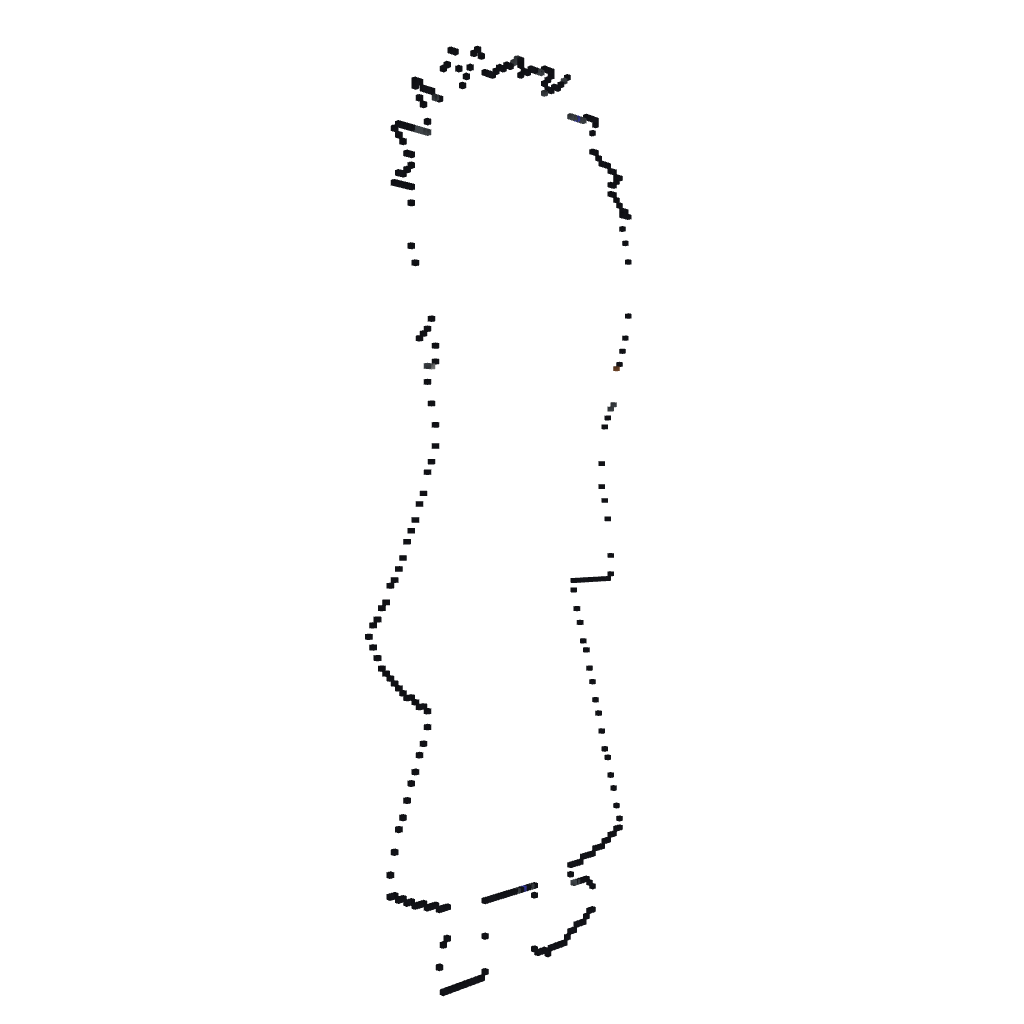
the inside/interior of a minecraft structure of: TOBI CHIBI